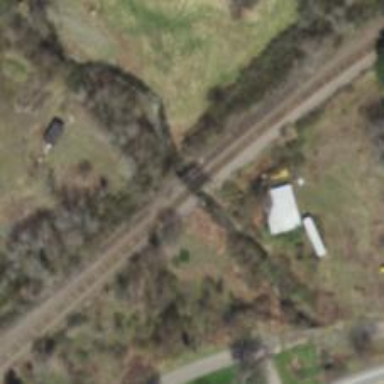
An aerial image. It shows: Railway bridge.